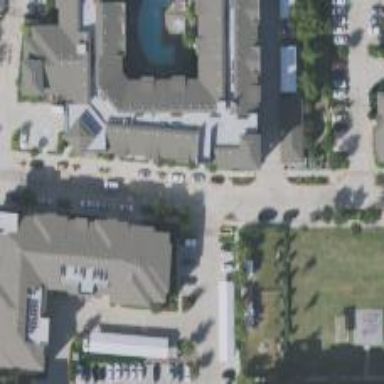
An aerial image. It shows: Image showing building with apartments.